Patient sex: F
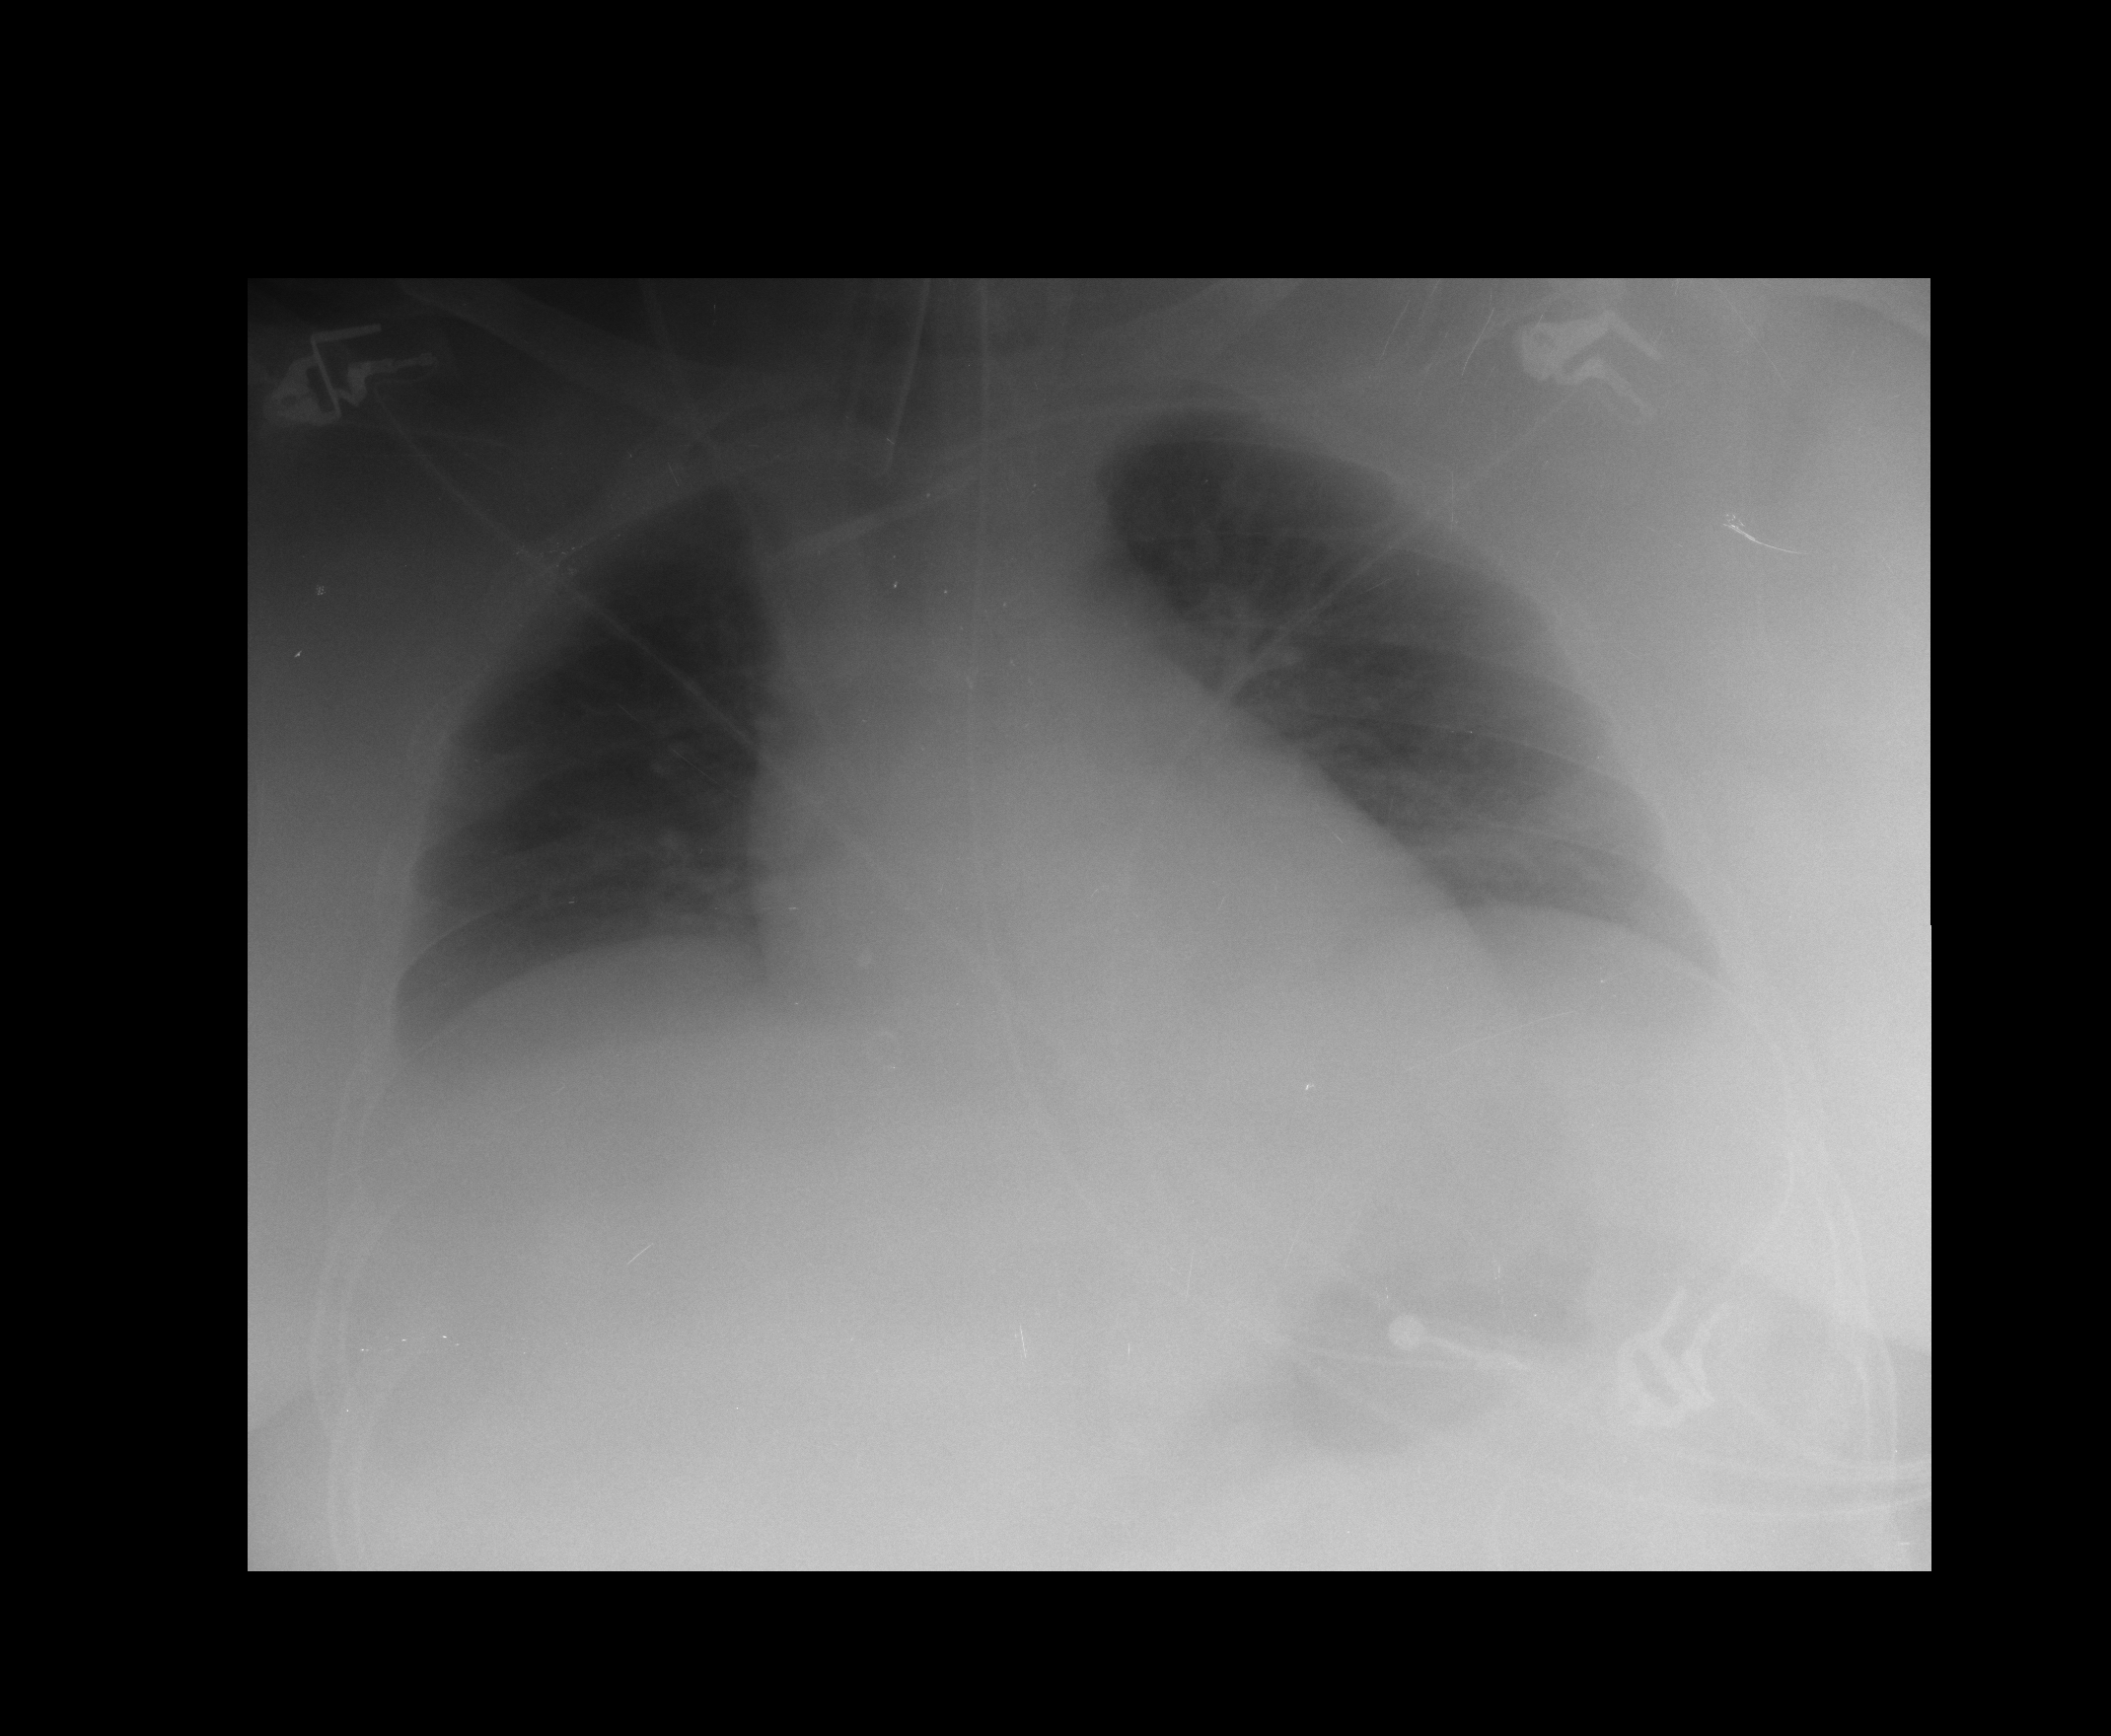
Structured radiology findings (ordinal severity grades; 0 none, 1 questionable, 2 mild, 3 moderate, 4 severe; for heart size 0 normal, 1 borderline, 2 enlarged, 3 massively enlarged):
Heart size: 0
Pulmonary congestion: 0
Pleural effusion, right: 0
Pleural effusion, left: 0
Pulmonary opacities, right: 0
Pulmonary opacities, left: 0
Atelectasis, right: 2
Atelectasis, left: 2